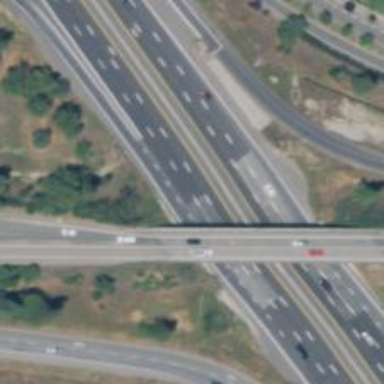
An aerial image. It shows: Motorway.